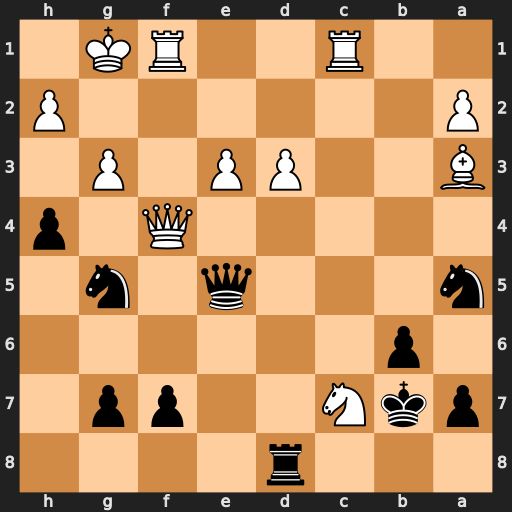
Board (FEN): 3r4/pkN2pp1/1p6/n3q1n1/5Q1p/B2PP1P1/P6P/2R2RK1
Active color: b
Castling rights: -
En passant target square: -
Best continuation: Nh3+ Kg2 Nxf4+